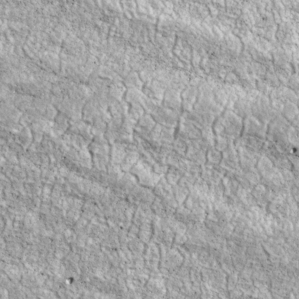
Label: non_frost